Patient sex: M
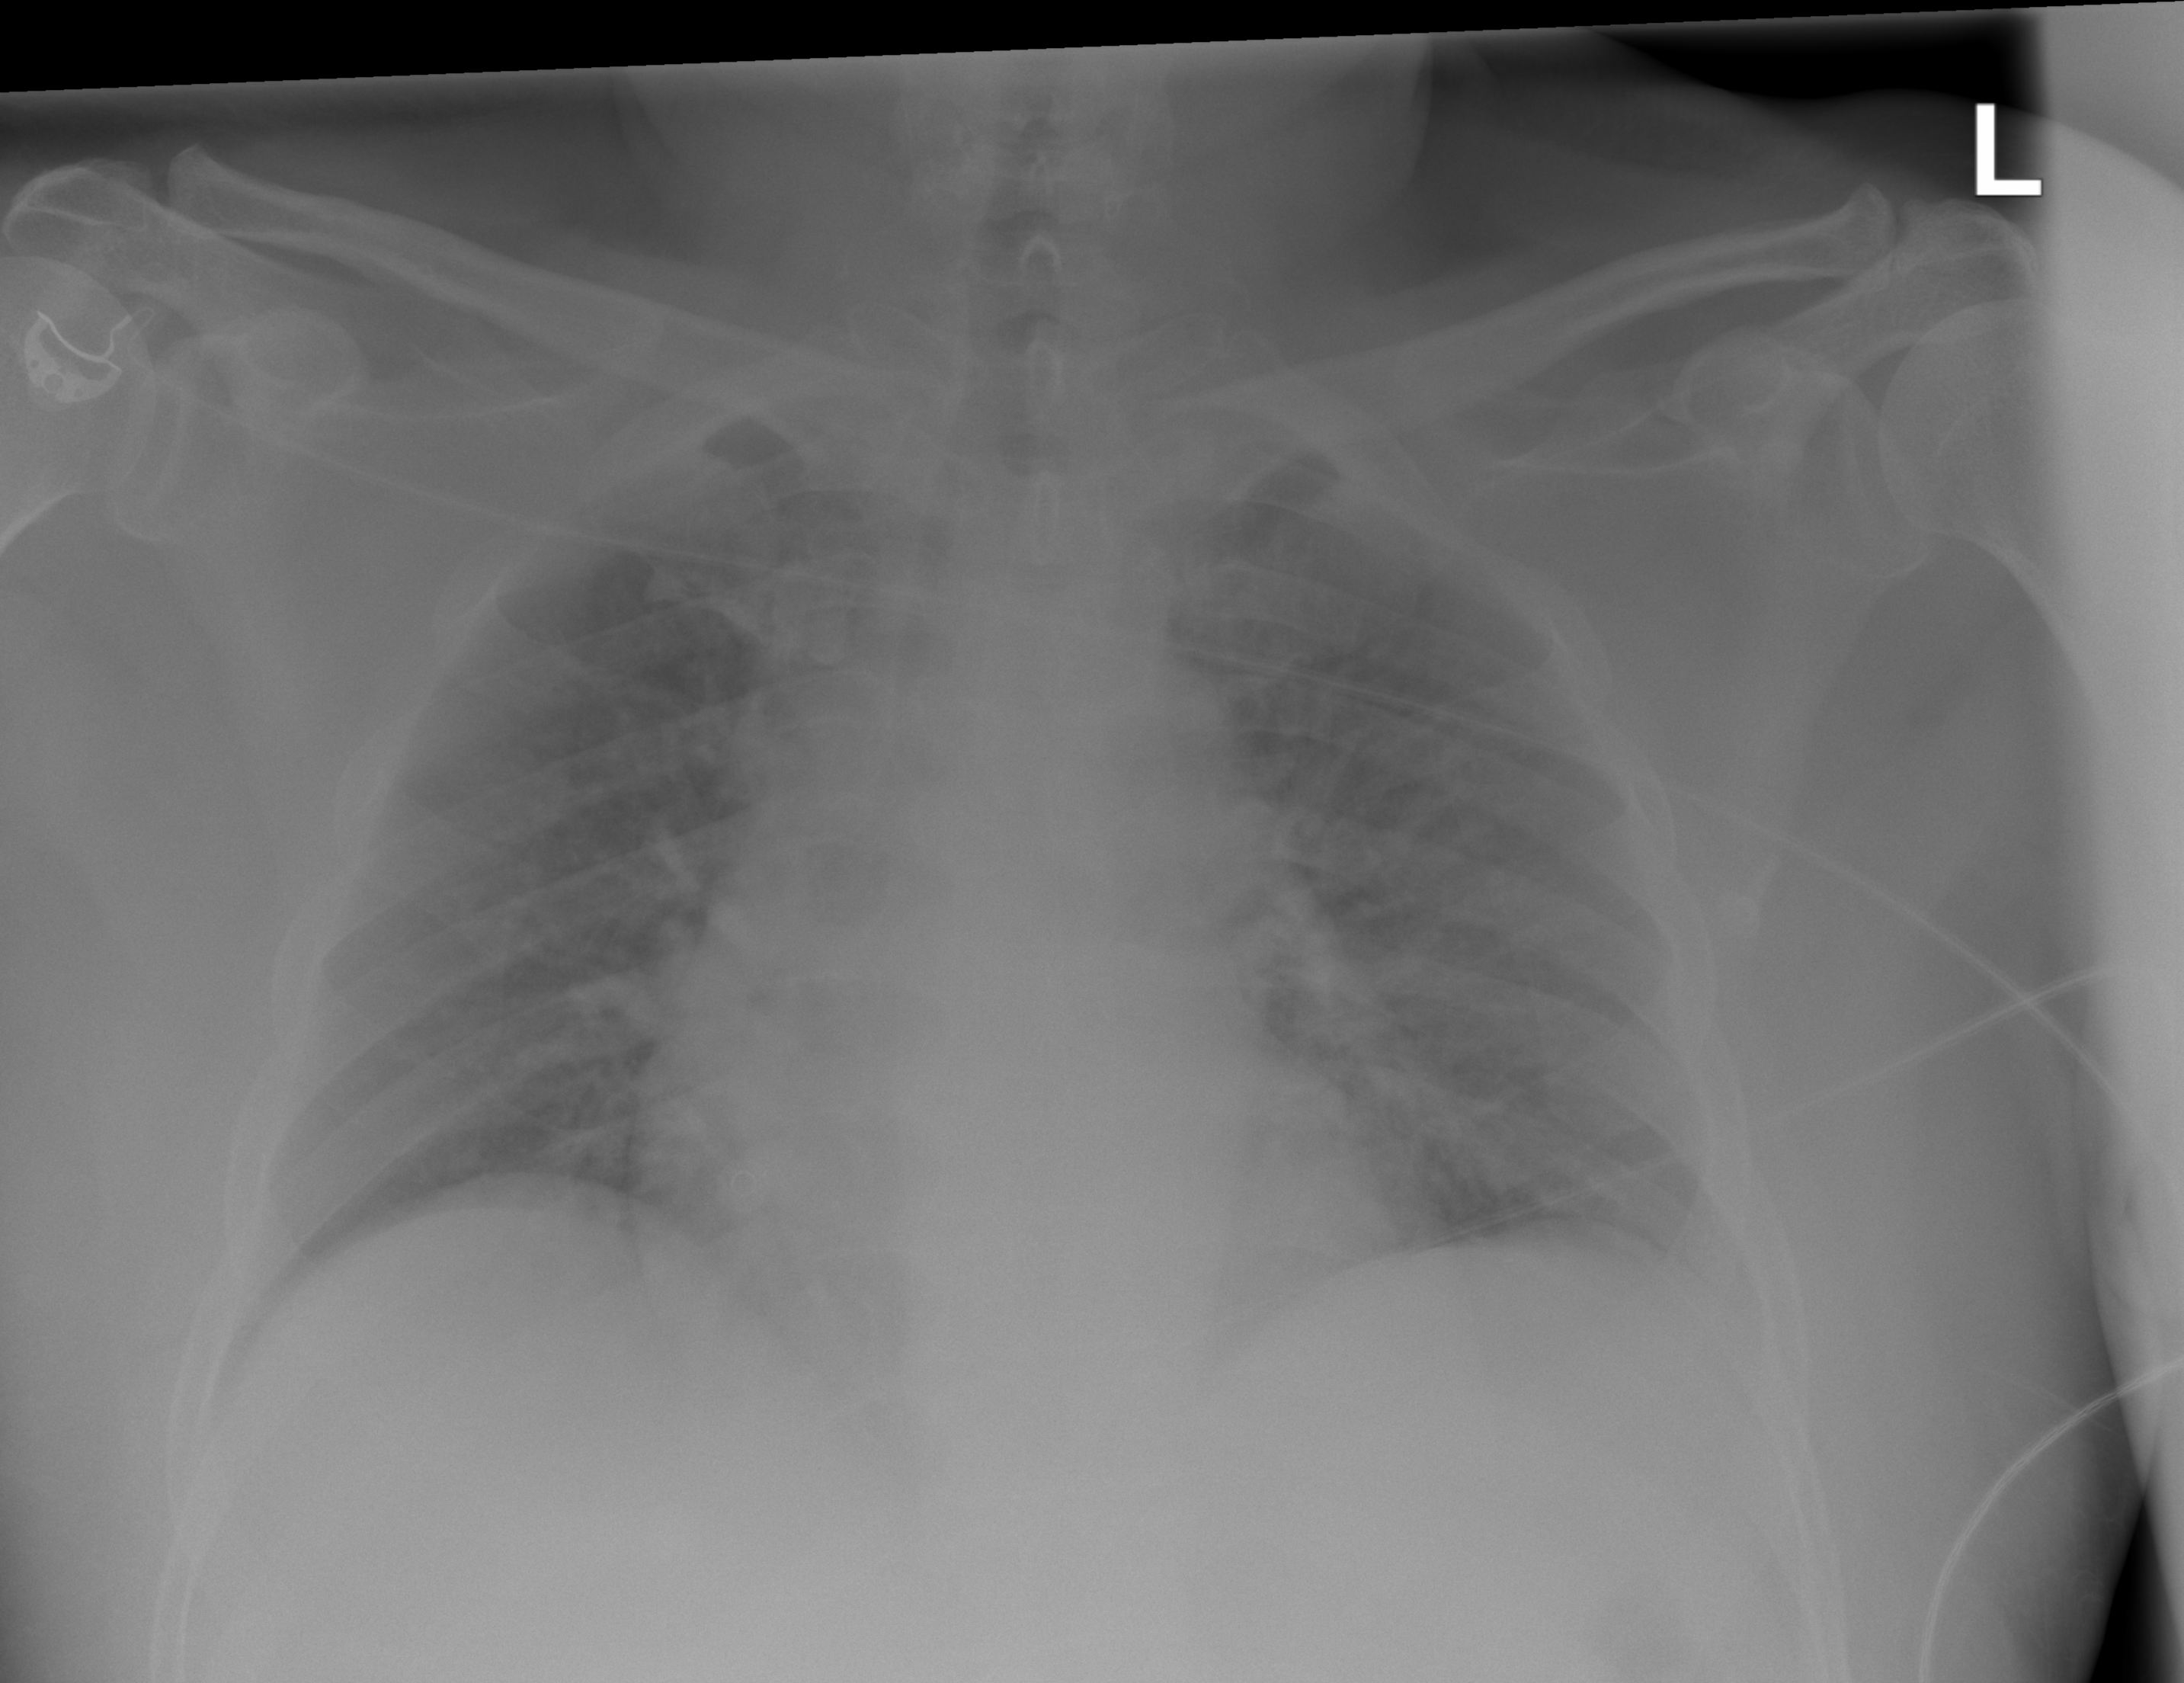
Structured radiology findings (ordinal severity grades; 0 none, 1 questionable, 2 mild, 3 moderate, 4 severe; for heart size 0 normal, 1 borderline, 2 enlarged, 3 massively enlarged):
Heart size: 1
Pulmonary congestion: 2
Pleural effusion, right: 0
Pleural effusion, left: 0
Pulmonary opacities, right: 0
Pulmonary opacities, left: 0
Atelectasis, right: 0
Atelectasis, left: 0